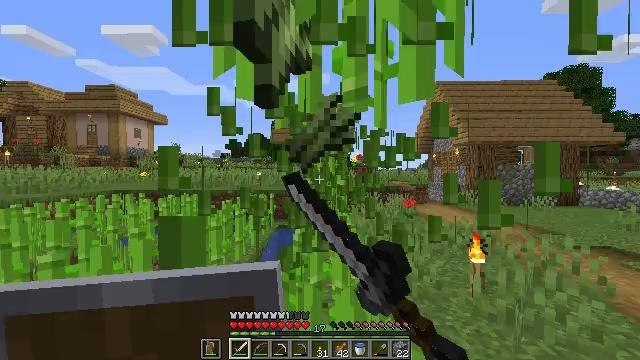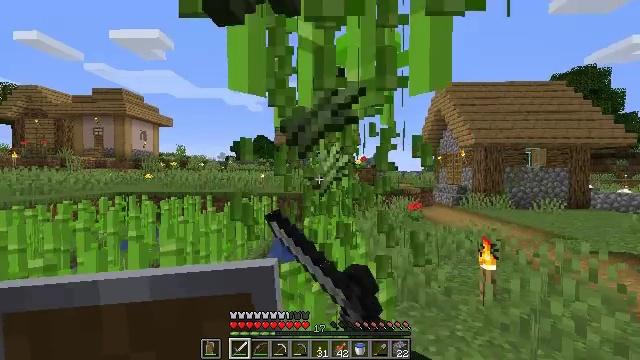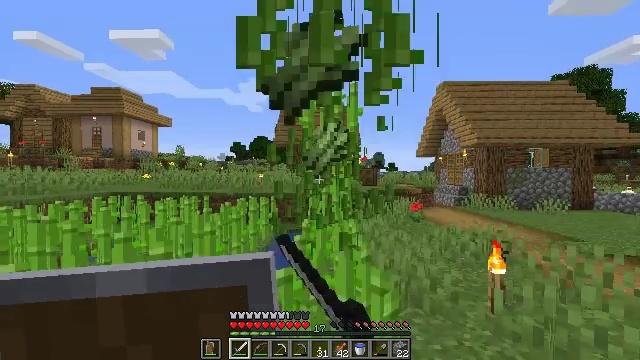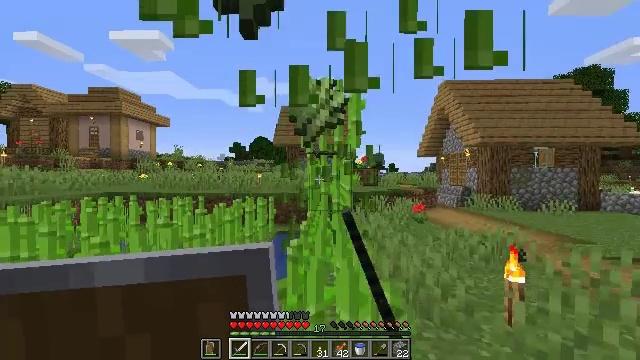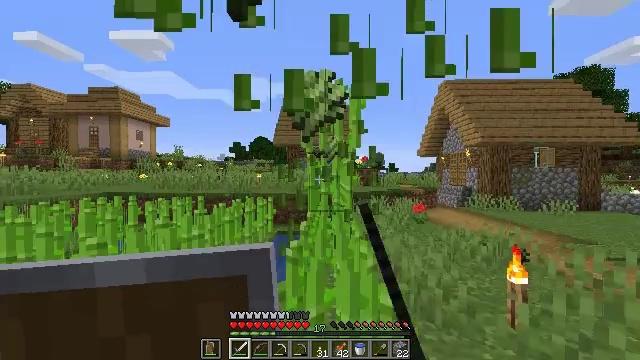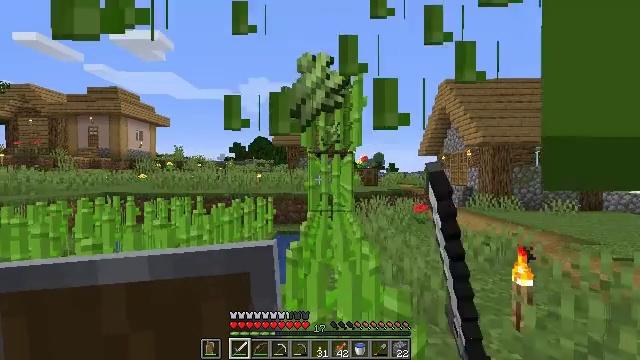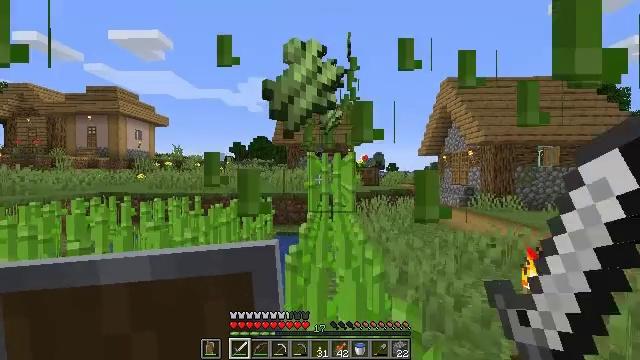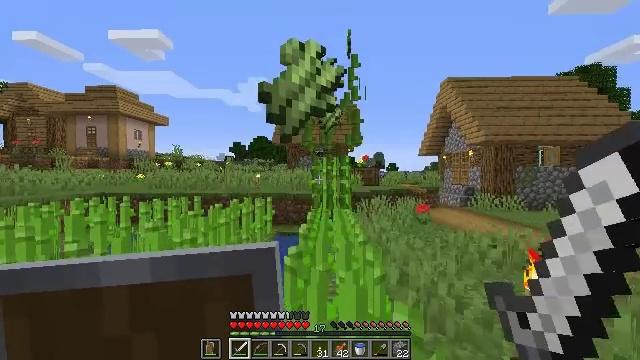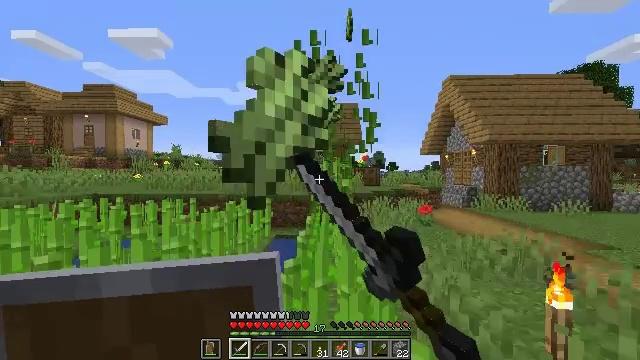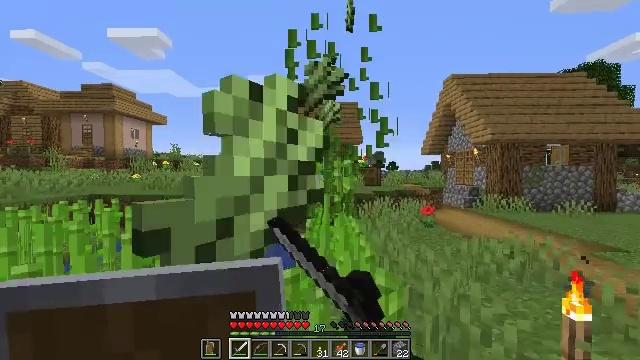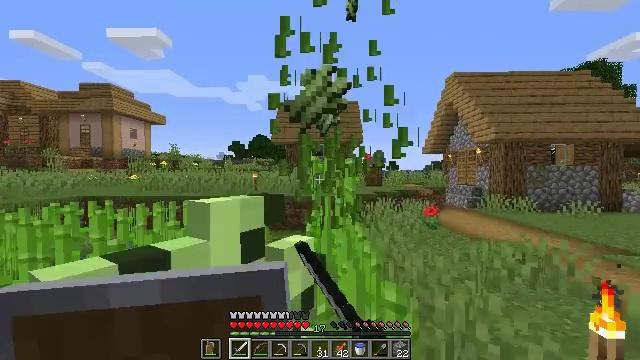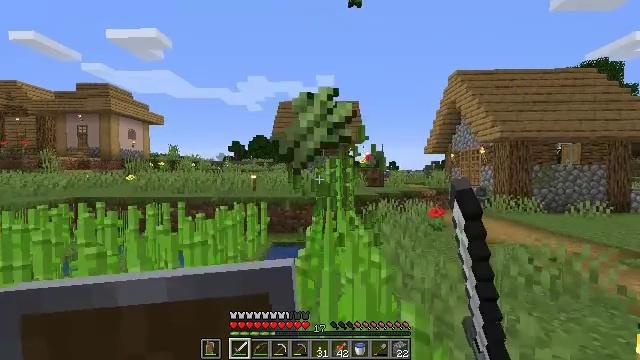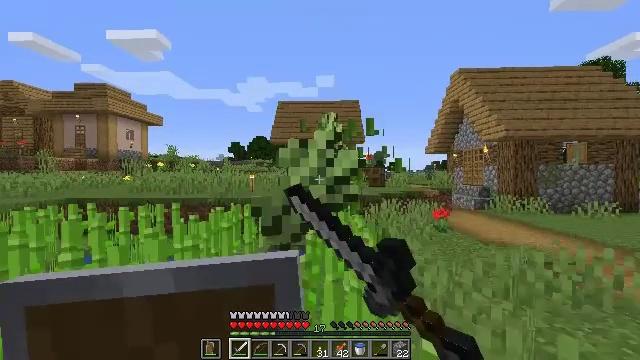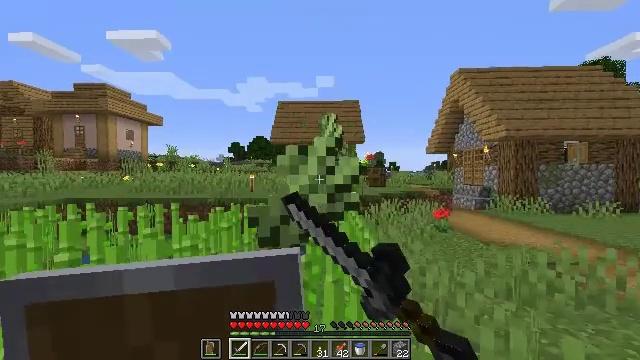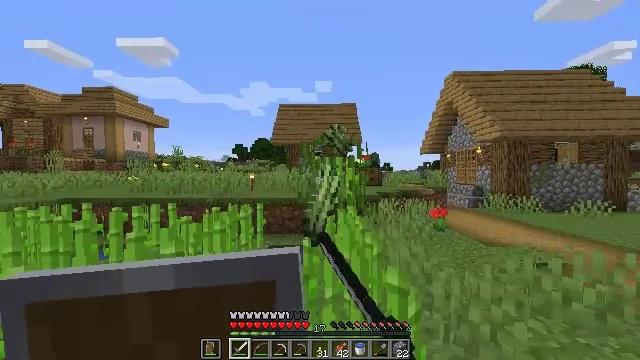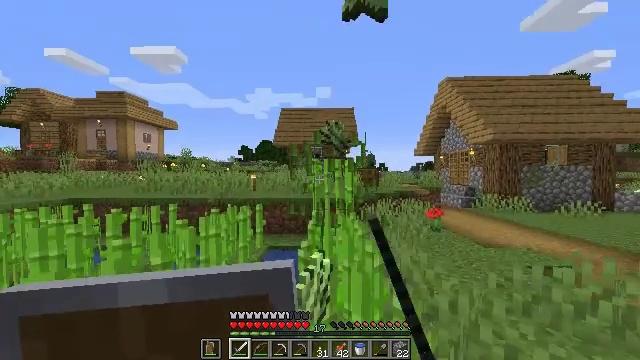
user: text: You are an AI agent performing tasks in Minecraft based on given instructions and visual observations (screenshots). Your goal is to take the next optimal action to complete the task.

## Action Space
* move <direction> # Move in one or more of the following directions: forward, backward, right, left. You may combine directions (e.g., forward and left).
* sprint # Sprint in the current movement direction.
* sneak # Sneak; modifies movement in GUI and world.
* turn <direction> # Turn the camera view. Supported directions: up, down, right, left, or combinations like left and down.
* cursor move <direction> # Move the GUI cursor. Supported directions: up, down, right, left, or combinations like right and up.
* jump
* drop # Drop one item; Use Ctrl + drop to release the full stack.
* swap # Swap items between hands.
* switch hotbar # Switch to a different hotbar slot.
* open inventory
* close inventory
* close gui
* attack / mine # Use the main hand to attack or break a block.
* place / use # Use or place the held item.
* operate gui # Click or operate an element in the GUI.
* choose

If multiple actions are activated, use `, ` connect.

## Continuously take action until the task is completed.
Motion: motion action
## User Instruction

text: Mine the sugar cane near rivers.
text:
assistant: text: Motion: move forward, attack / mine
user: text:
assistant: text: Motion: move forward, attack / mine
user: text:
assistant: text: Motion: no_op
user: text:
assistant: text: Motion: no_op
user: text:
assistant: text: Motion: no_op
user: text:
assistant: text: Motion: move forward
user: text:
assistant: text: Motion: move forward, attack / mine
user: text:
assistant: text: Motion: move forward, attack / mine
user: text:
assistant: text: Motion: move forward, attack / mine
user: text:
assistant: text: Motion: move forward, attack / mine
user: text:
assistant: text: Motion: move forward, attack / mine
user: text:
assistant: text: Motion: move forward, attack / mine
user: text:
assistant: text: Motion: move forward, sprint
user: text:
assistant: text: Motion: move forward, sprint
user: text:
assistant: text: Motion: move forward, sprint
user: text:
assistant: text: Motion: move forward
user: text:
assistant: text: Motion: move forward, turn right
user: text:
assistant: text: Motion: move forward
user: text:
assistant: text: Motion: move forward
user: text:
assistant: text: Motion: move forward
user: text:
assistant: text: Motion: move forward
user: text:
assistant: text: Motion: move forward, attack / mine
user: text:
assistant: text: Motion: move forward, attack / mine
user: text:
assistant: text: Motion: move forward
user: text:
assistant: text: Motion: move forward
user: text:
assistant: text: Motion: move forward, turn right and down
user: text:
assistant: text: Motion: sprint